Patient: sex F, age 58
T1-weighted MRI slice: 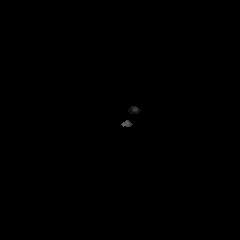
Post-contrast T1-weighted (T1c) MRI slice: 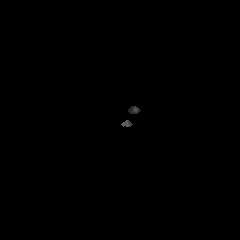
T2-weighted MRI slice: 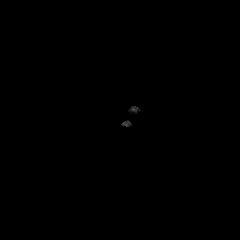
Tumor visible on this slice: no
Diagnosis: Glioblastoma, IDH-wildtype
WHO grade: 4